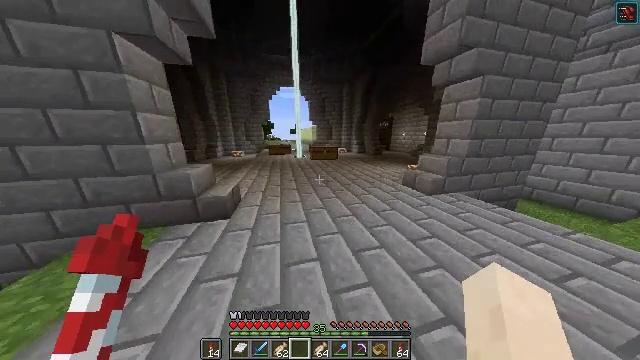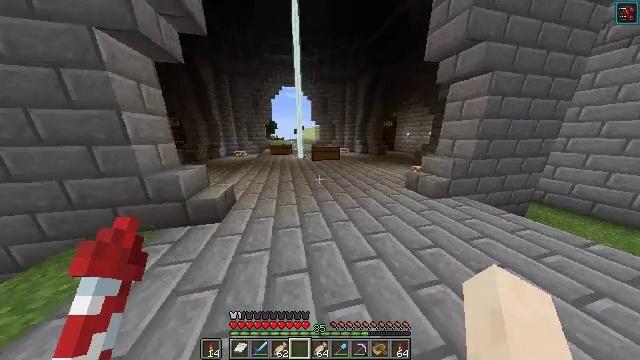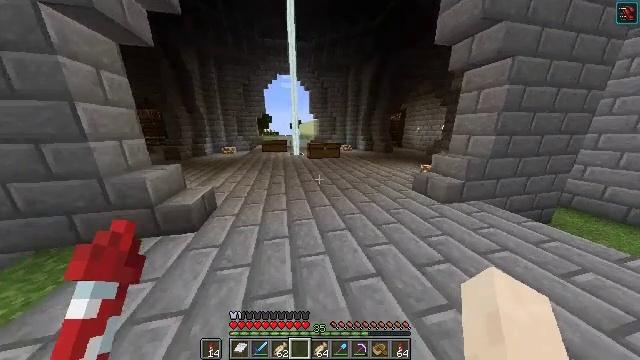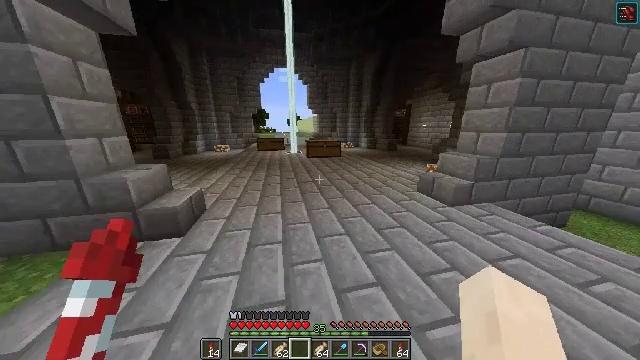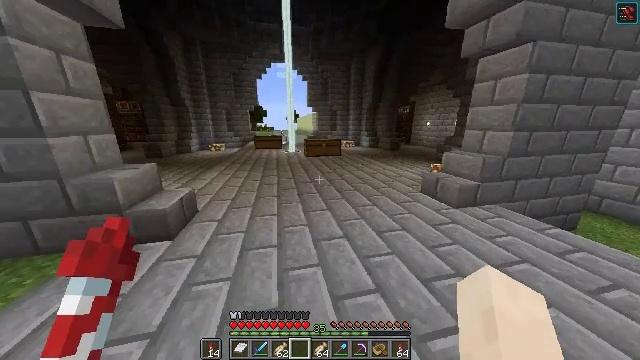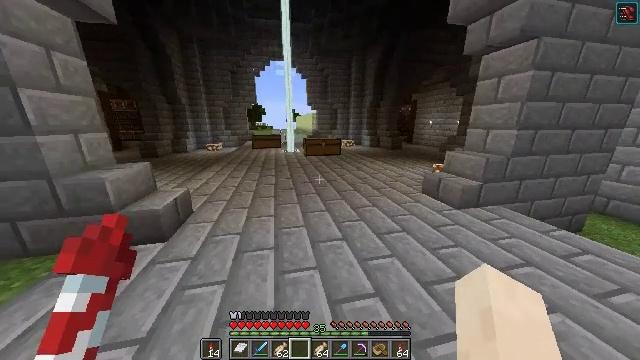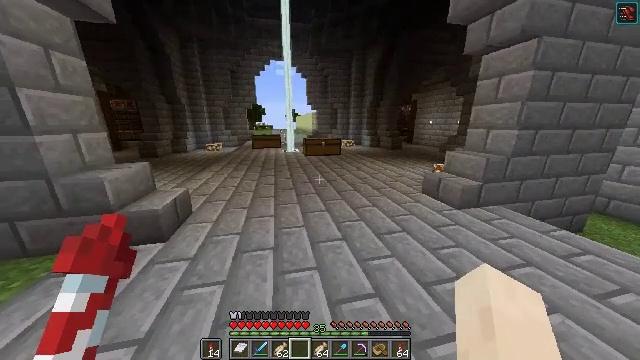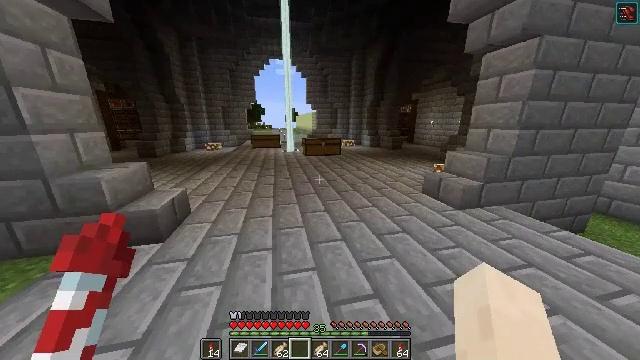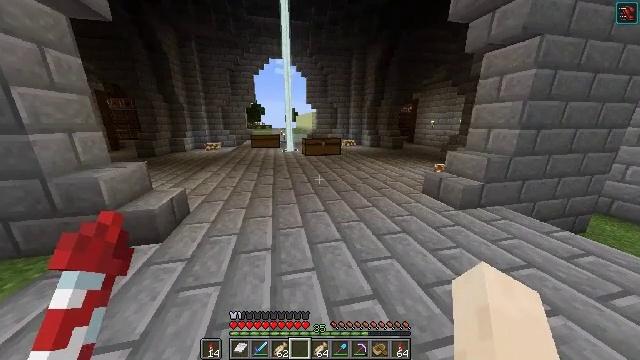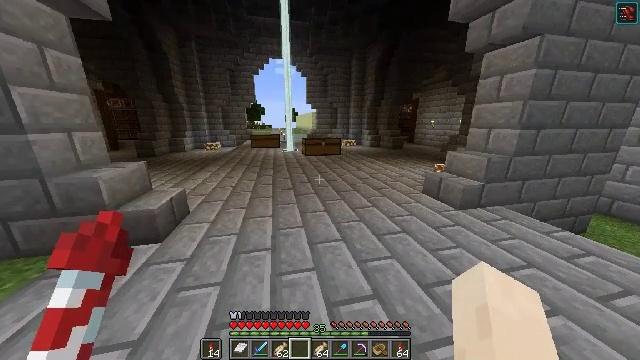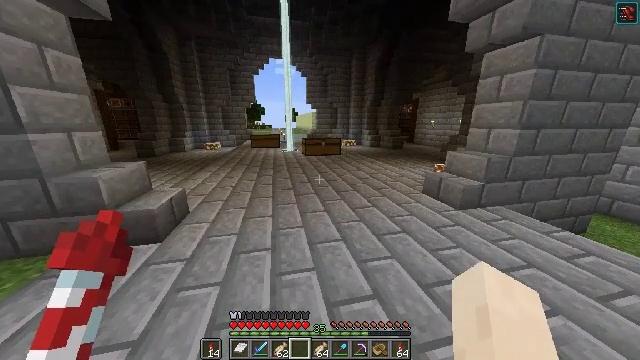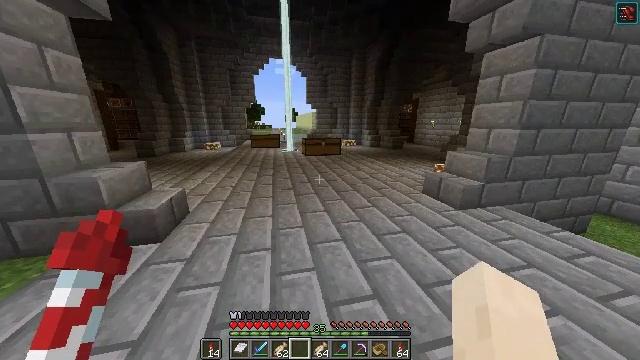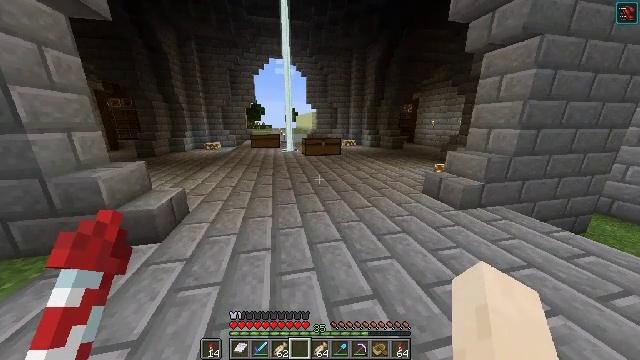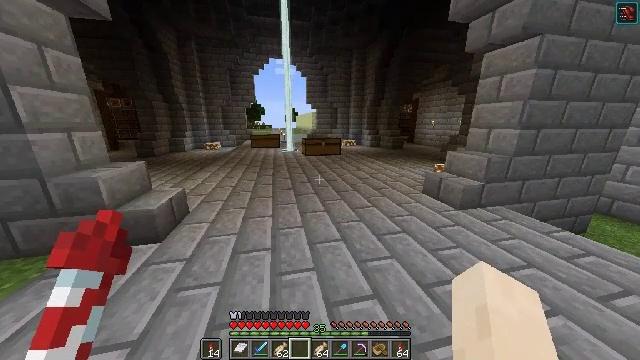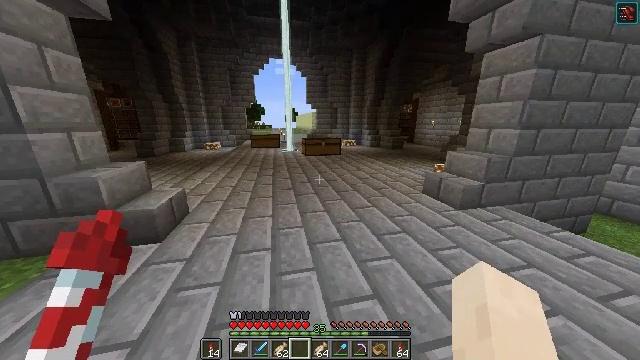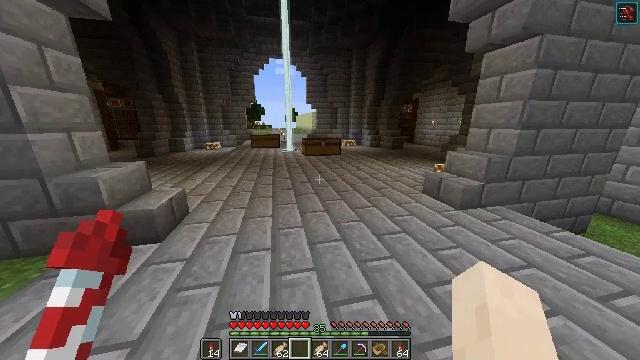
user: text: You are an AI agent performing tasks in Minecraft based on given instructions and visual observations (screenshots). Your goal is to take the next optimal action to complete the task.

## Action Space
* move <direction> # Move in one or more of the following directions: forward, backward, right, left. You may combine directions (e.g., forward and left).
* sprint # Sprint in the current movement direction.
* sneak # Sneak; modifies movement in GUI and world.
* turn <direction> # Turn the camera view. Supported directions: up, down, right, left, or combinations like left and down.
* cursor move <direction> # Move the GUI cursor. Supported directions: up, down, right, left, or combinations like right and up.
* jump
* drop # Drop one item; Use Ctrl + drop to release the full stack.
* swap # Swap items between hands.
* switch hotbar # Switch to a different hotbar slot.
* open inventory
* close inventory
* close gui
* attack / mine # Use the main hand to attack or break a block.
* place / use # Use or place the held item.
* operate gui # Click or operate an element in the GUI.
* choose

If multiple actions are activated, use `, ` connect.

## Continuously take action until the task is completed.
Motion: motion action
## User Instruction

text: Interact with the crafting table and create a map.
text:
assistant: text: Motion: turn left
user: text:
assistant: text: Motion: no_op
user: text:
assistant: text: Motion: no_op
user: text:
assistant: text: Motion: no_op
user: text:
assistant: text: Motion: no_op
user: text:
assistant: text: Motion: no_op
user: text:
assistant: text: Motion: no_op
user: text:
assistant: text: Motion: no_op
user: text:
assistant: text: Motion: no_op
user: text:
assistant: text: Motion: no_op
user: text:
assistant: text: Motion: no_op
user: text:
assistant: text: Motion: no_op
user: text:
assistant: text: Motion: no_op
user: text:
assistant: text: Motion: no_op
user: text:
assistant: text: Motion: no_op
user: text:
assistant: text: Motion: no_op
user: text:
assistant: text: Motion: no_op
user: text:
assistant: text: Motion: no_op
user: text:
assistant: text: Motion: no_op
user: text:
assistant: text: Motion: no_op
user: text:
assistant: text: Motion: no_op
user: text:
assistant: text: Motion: no_op
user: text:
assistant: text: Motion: move forward
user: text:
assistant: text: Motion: move forward
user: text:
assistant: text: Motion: move forward
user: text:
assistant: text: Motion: move forward
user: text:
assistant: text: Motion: move forward
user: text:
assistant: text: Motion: move forward
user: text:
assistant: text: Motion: move forward
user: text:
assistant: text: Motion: move forward